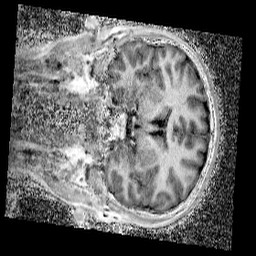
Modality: UNIT1_denoised
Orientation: coronal
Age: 12
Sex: male
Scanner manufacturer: siemens
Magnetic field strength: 3 T
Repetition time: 4 s
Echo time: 0.00299 s